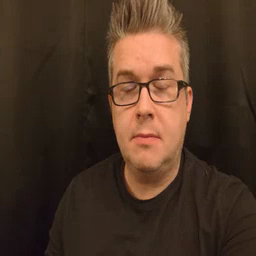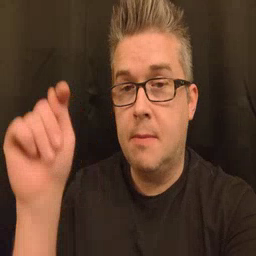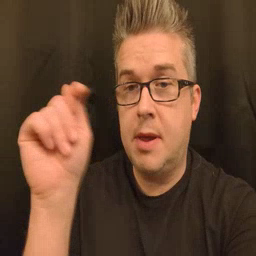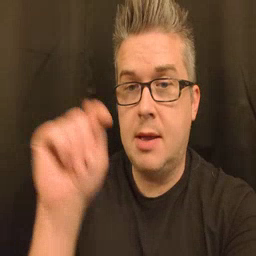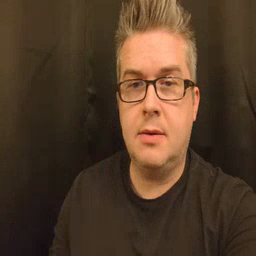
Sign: potty